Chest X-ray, AP view. Patient: 60 years old, sex M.
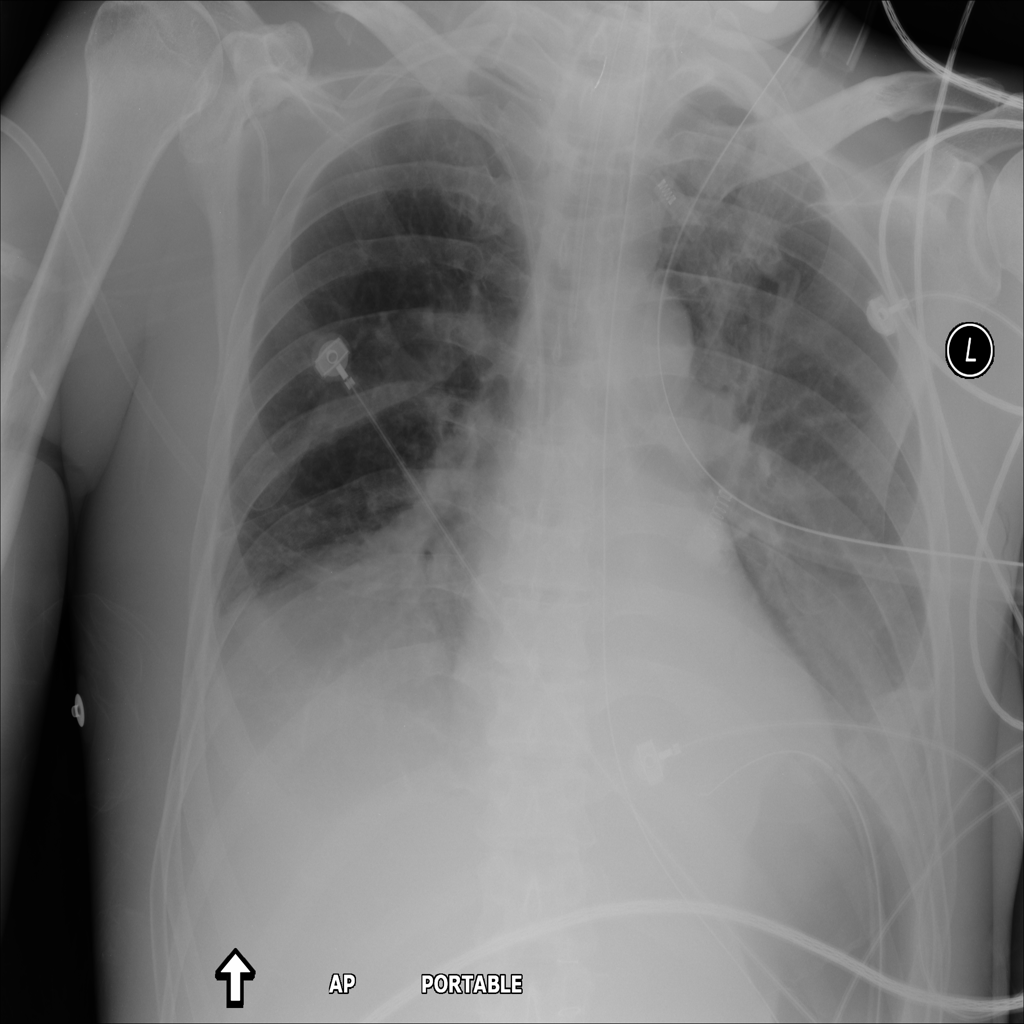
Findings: Atelectasis